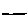
Label: line